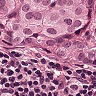
Metastatic tissue present: yes